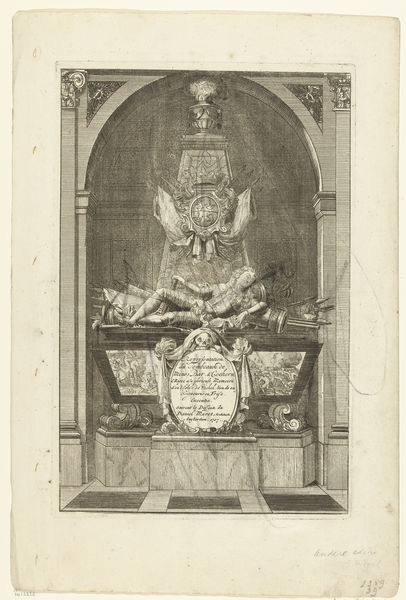
Titel: Grafmonument van Baron van Coehorn in nis
Künstler: Daniël (I) Marot
Standort: Amsterdam
Institution: Rijksmuseum
Schlagwörter: homme, tombe, inscription, crayon, ecriture, arme, chevalier, armes, text, crane, tombe d'honneur